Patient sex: M
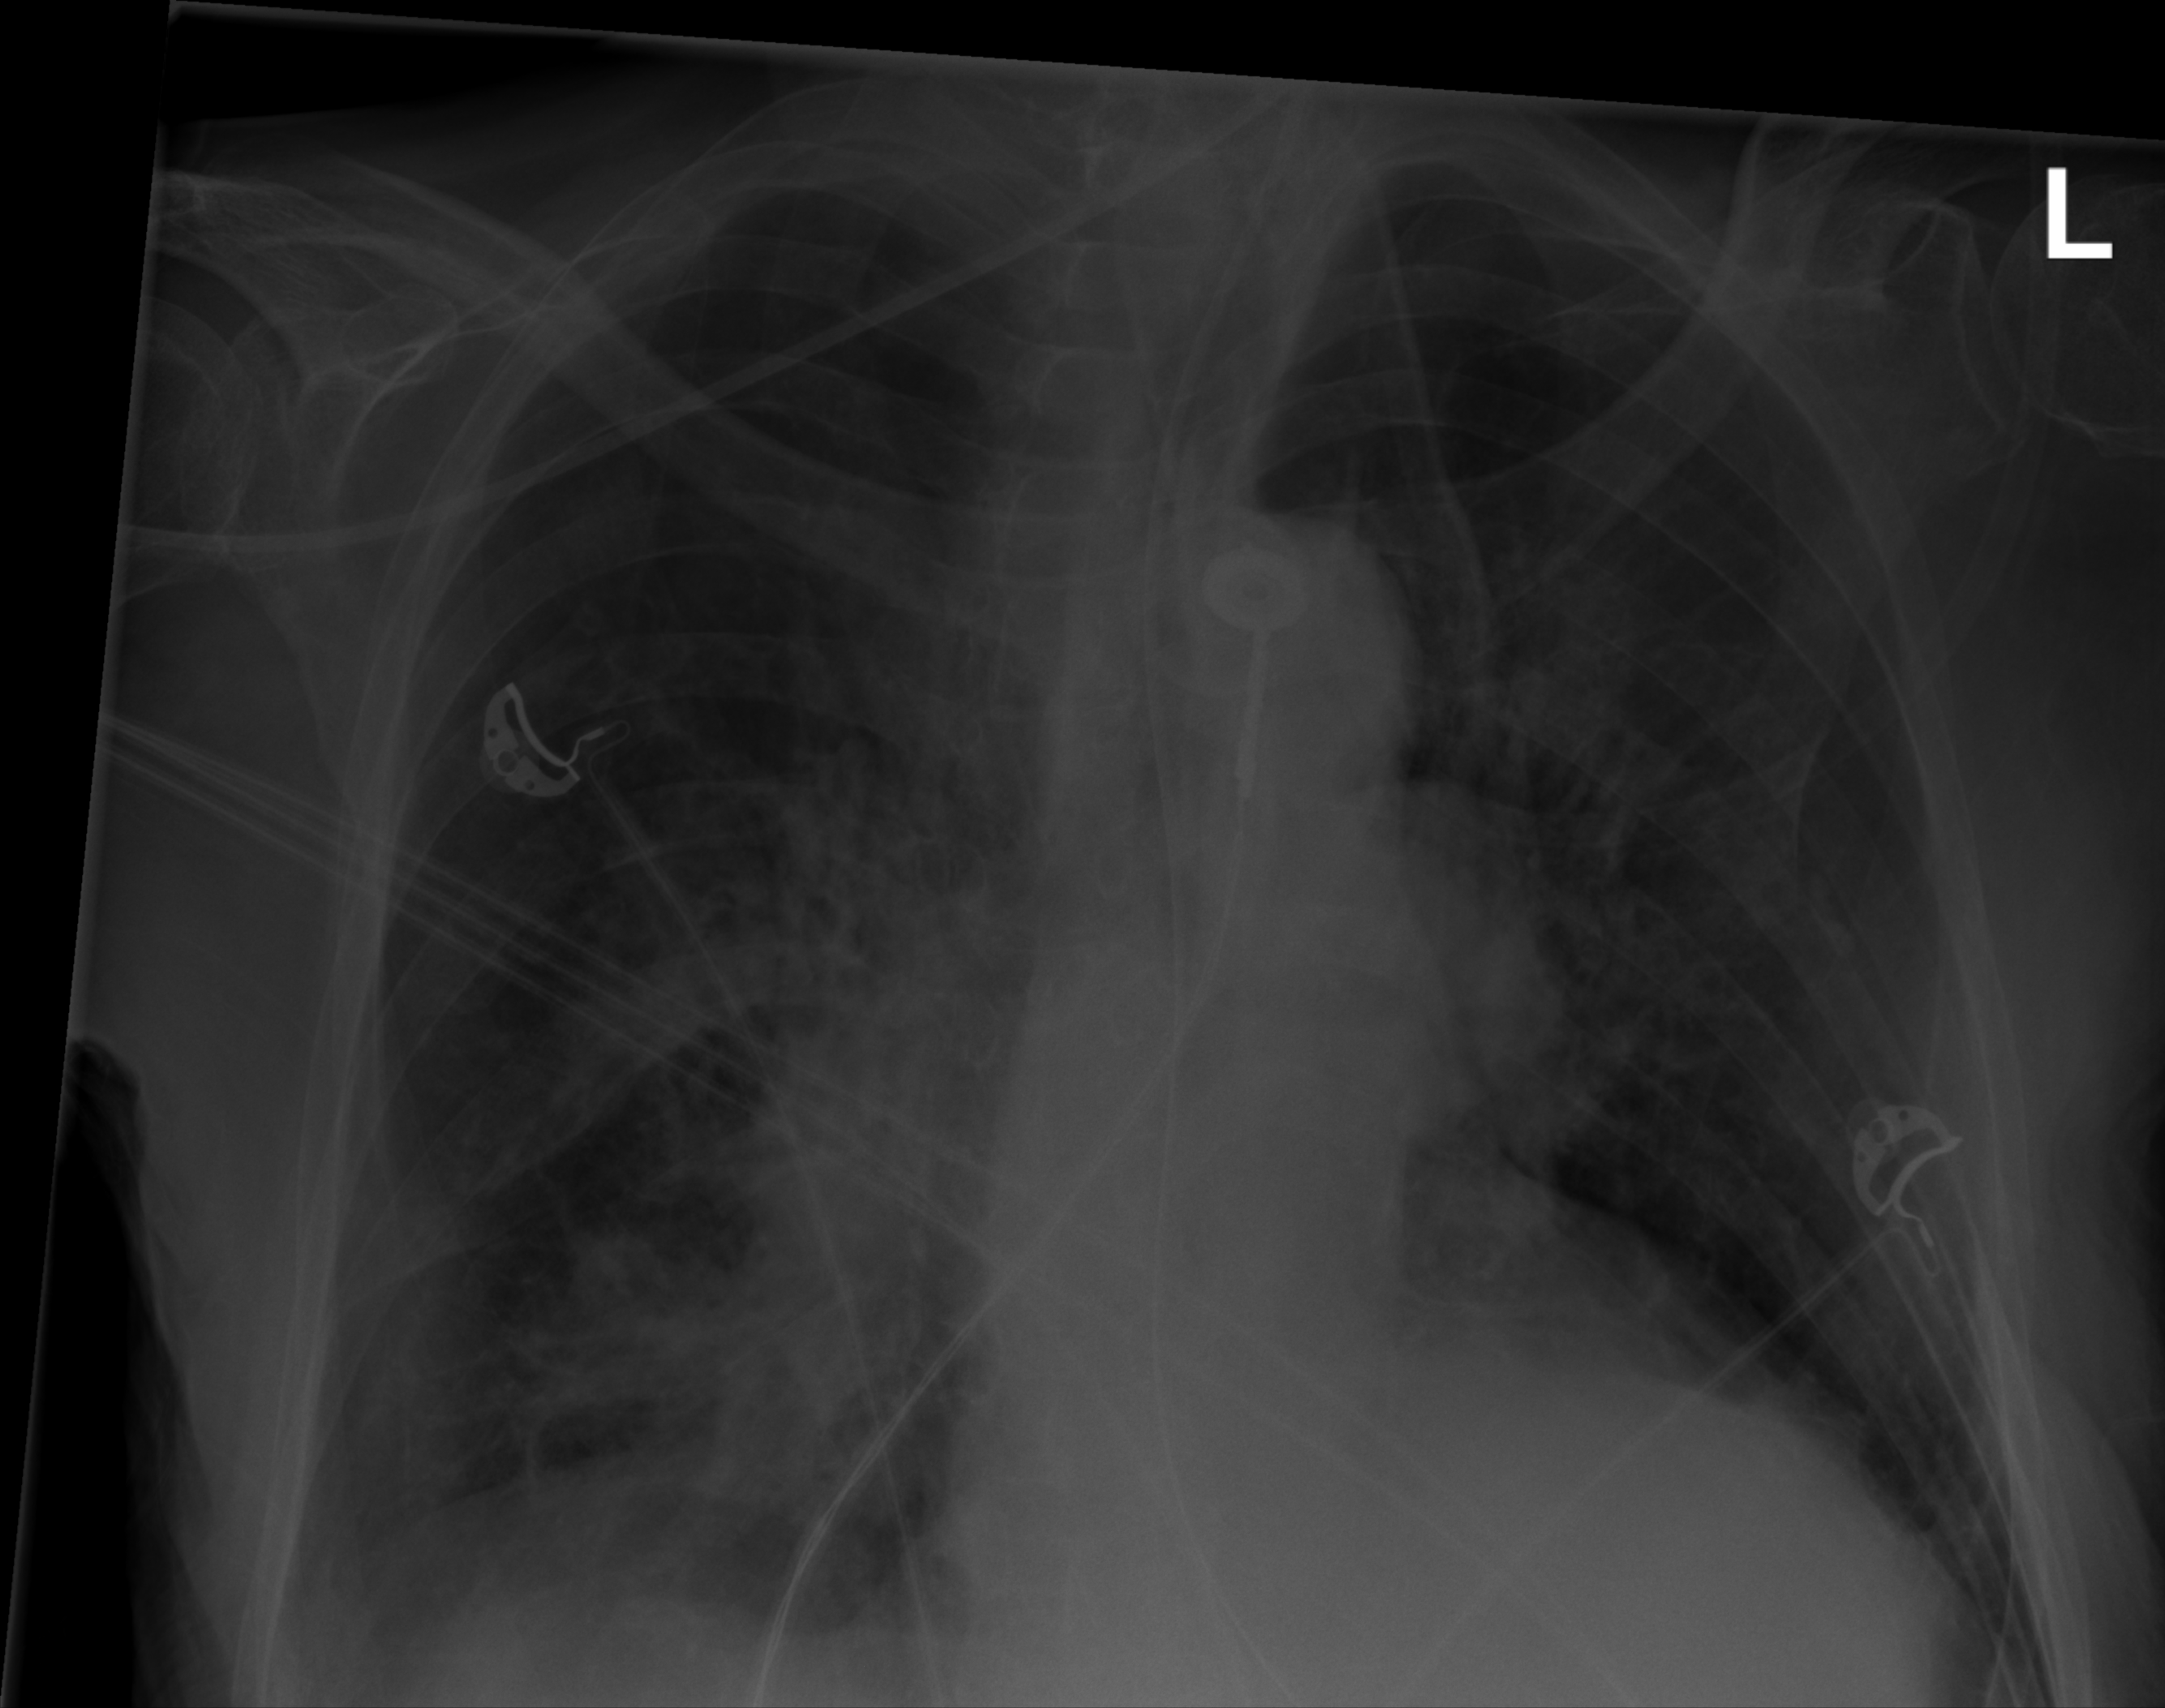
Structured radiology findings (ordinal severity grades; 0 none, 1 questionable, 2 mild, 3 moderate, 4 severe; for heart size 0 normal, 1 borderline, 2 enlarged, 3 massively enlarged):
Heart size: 1
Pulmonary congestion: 0
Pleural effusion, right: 2
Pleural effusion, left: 2
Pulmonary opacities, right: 3
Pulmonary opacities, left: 3
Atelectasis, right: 3
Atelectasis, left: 3